Field crop: maize
Growth stage: 1
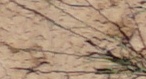
Species: lolium